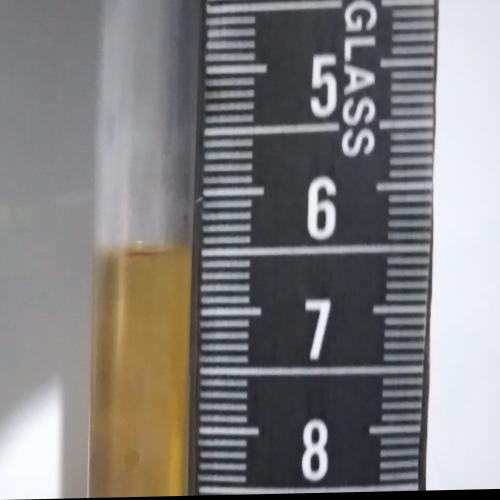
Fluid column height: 6.5 cm